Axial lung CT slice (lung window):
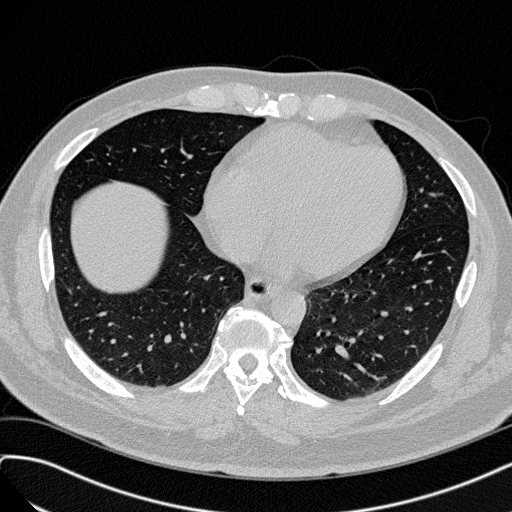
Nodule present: no